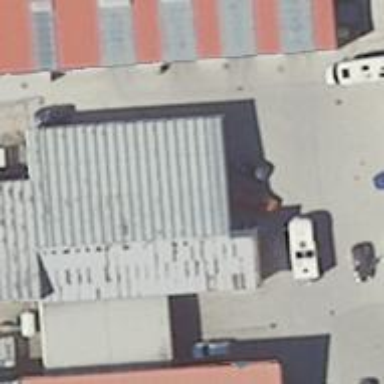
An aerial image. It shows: Building that houses car repair shop.